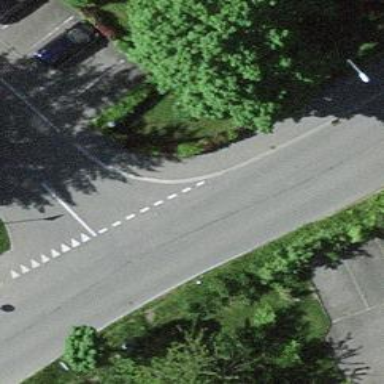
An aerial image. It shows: Sidewalk.